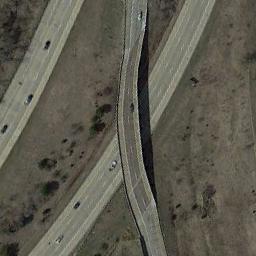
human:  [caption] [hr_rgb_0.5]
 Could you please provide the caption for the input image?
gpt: An overpass is above the road .

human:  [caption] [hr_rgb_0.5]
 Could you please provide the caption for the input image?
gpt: Several cars are on the road under the overpass .

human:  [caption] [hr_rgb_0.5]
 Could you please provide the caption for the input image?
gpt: The directional overpass is over the roads on the wasteland .

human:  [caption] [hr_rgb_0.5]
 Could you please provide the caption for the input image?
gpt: The overpass is next to the bare land with some cars .

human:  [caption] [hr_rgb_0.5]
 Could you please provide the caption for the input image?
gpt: There are brown bare land and some bushes beside the overpass .